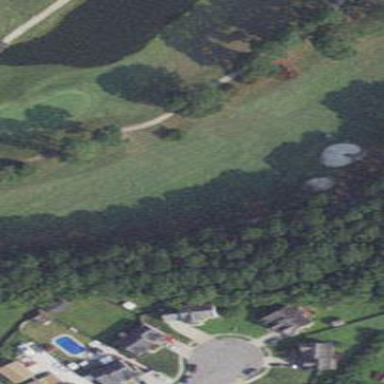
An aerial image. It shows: Golf fairway surrounded by grass.